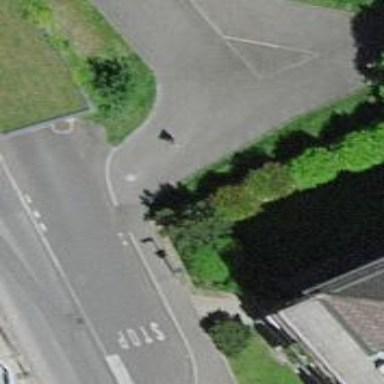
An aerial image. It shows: Footway without sidewalk.